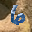
Label: 6